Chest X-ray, AP view. Patient: 57 years old, sex M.
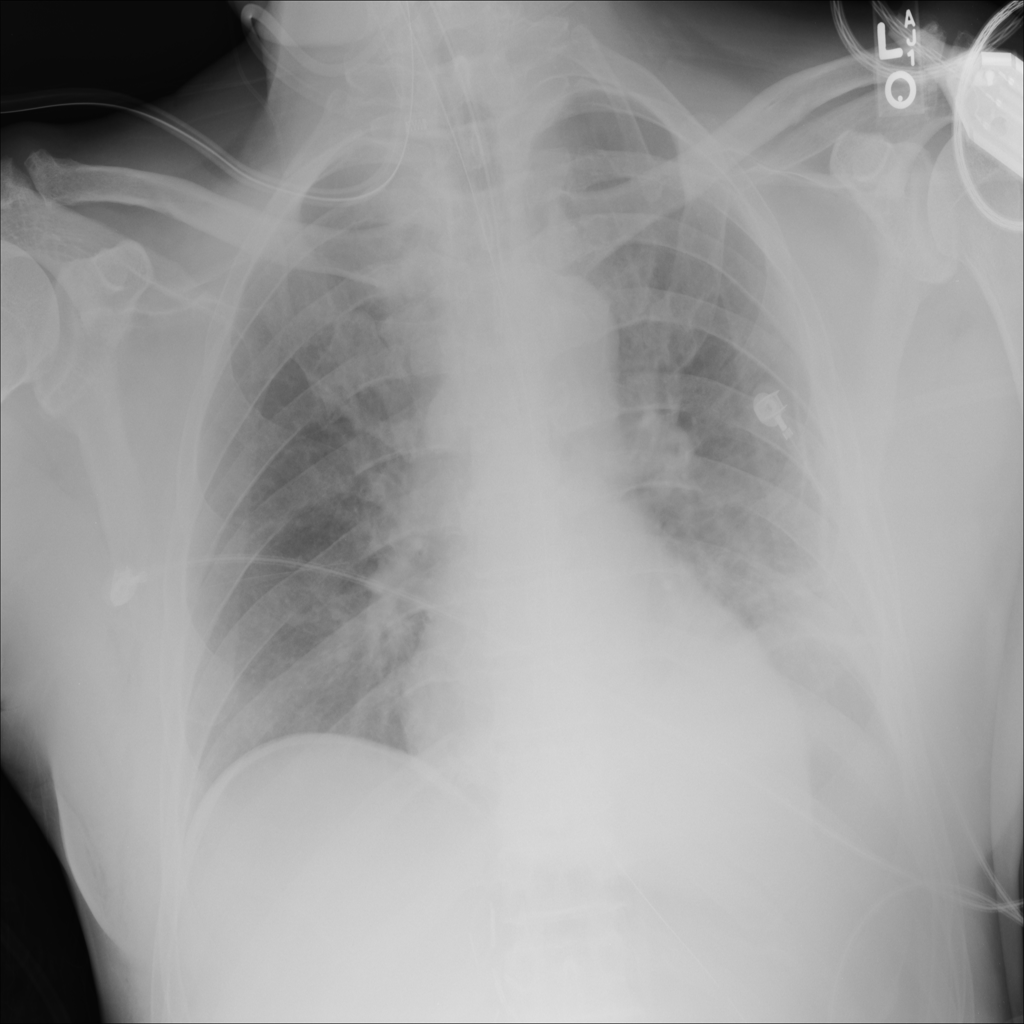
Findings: Atelectasis